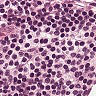
Metastatic tissue present: no